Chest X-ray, AP view. Patient: 64 years old, sex F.
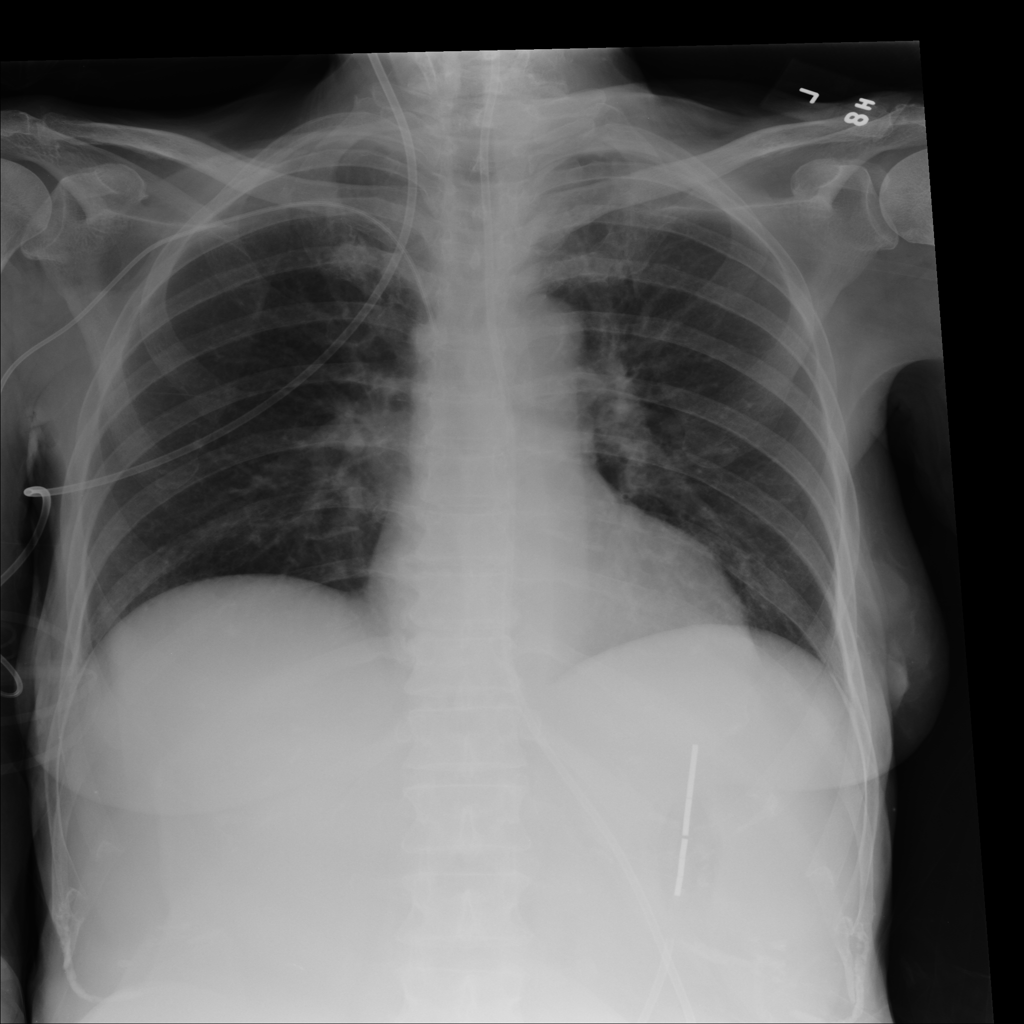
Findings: No Finding